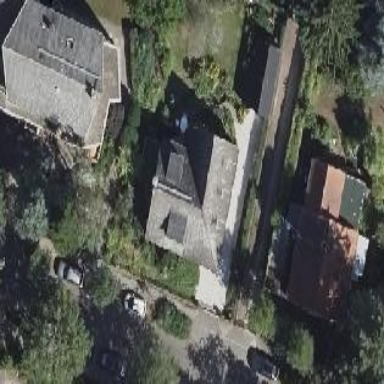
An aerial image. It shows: Detached building.